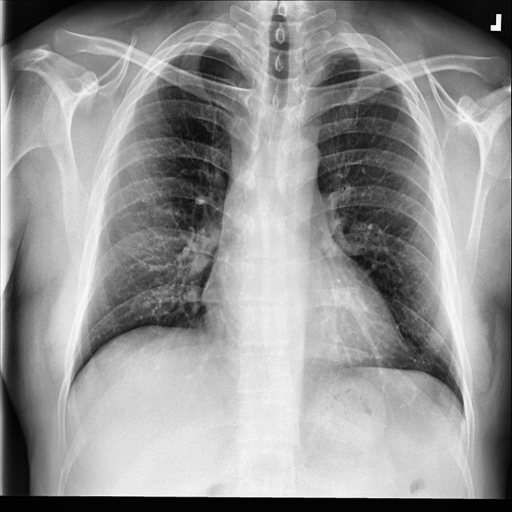
Finding: NORMAL